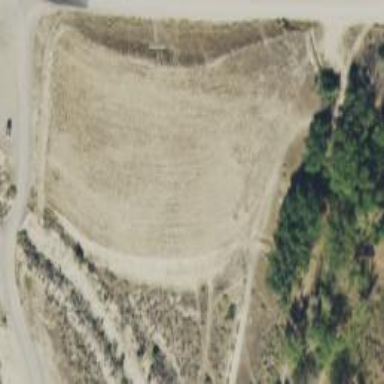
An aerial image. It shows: Disc golf pitch for leisure sports on the land.